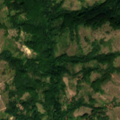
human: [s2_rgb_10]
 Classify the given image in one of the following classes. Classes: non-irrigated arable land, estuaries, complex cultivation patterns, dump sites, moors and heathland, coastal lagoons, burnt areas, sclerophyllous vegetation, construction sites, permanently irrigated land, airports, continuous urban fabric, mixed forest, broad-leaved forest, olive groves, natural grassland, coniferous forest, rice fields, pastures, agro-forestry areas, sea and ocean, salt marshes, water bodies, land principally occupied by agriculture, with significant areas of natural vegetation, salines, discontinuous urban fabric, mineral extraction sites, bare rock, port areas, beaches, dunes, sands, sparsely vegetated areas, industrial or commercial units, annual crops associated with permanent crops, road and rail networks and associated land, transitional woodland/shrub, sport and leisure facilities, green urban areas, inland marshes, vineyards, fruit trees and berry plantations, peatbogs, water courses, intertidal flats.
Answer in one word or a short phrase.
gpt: complex cultivation patterns, land principally occupied by agriculture, with significant areas of natural vegetation, broad-leaved forest, transitional woodland/shrub